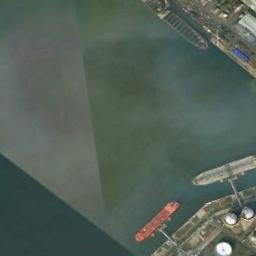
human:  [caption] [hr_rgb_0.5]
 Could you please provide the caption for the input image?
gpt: Many buildings are beside the ships .

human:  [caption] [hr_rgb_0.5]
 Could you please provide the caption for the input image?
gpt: Several ships of different colors are docked at the dock and the water is green .

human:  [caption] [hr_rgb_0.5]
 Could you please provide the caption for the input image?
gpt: An orange-red and light-blue tanker docked at the dock, With a bulk carrier parked next to the dock .

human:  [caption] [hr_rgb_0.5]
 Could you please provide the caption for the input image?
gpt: There are three ships in the green water on the shore .

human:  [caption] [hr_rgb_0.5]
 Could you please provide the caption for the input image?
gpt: The orange ship is at the harbor .